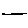
Label: line